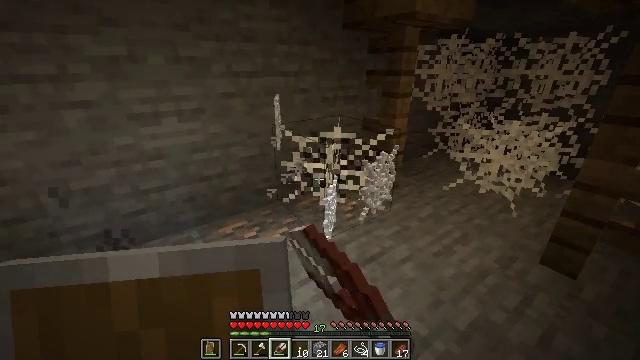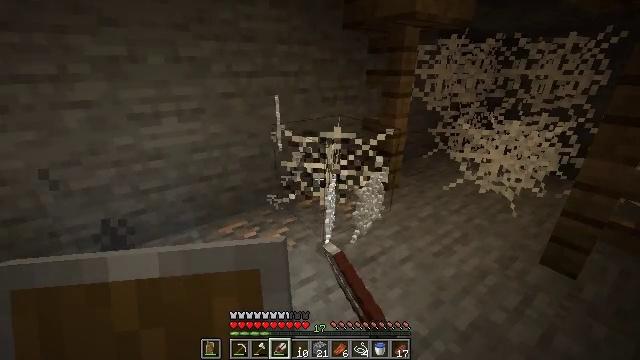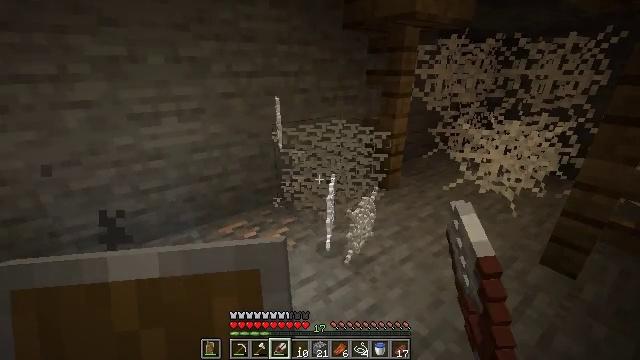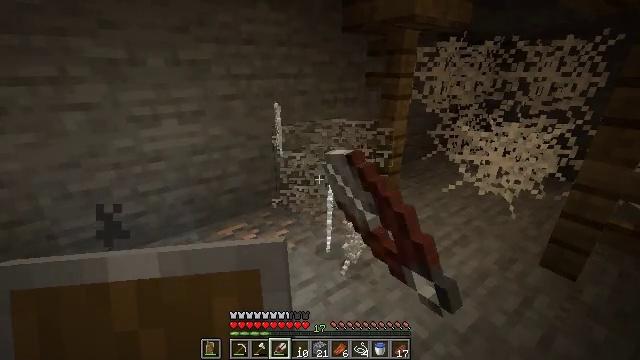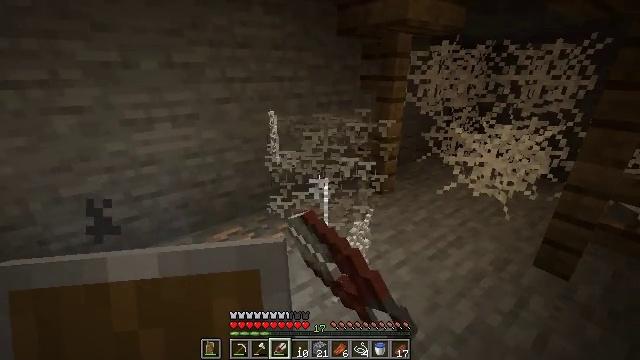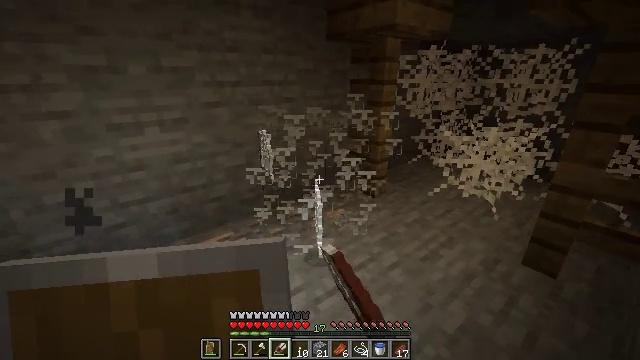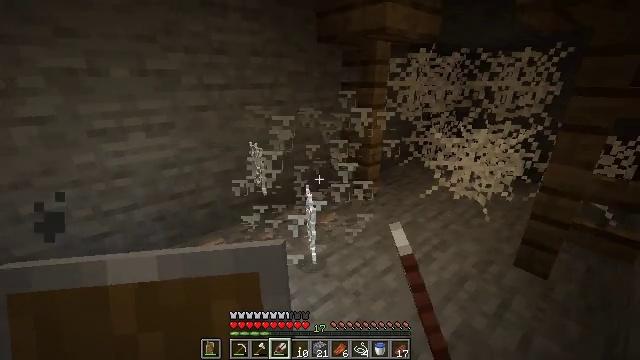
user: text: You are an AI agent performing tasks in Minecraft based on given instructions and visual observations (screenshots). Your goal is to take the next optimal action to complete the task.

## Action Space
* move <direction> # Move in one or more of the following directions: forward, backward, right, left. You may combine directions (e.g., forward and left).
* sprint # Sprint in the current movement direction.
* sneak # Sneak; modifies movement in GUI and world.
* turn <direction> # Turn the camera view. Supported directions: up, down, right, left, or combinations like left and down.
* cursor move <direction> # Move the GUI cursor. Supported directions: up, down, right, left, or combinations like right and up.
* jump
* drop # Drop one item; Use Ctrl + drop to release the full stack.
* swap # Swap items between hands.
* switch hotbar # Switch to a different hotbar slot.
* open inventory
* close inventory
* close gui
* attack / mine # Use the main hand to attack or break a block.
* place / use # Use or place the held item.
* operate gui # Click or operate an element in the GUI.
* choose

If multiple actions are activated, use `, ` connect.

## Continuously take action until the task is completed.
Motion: motion action
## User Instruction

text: Collect cobweb using shears for string.
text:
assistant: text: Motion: attack / mine
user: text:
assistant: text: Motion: attack / mine
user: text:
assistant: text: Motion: attack / mine
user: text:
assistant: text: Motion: turn right, attack / mine
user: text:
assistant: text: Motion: turn right, attack / mine
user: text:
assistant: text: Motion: move forward, turn right, attack / mine
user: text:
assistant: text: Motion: attack / mine